Interaction volume radius: 10 \u00c5
Interaction volume height: 25 \u00c5
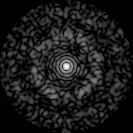
Disorder parameter: 0.8352